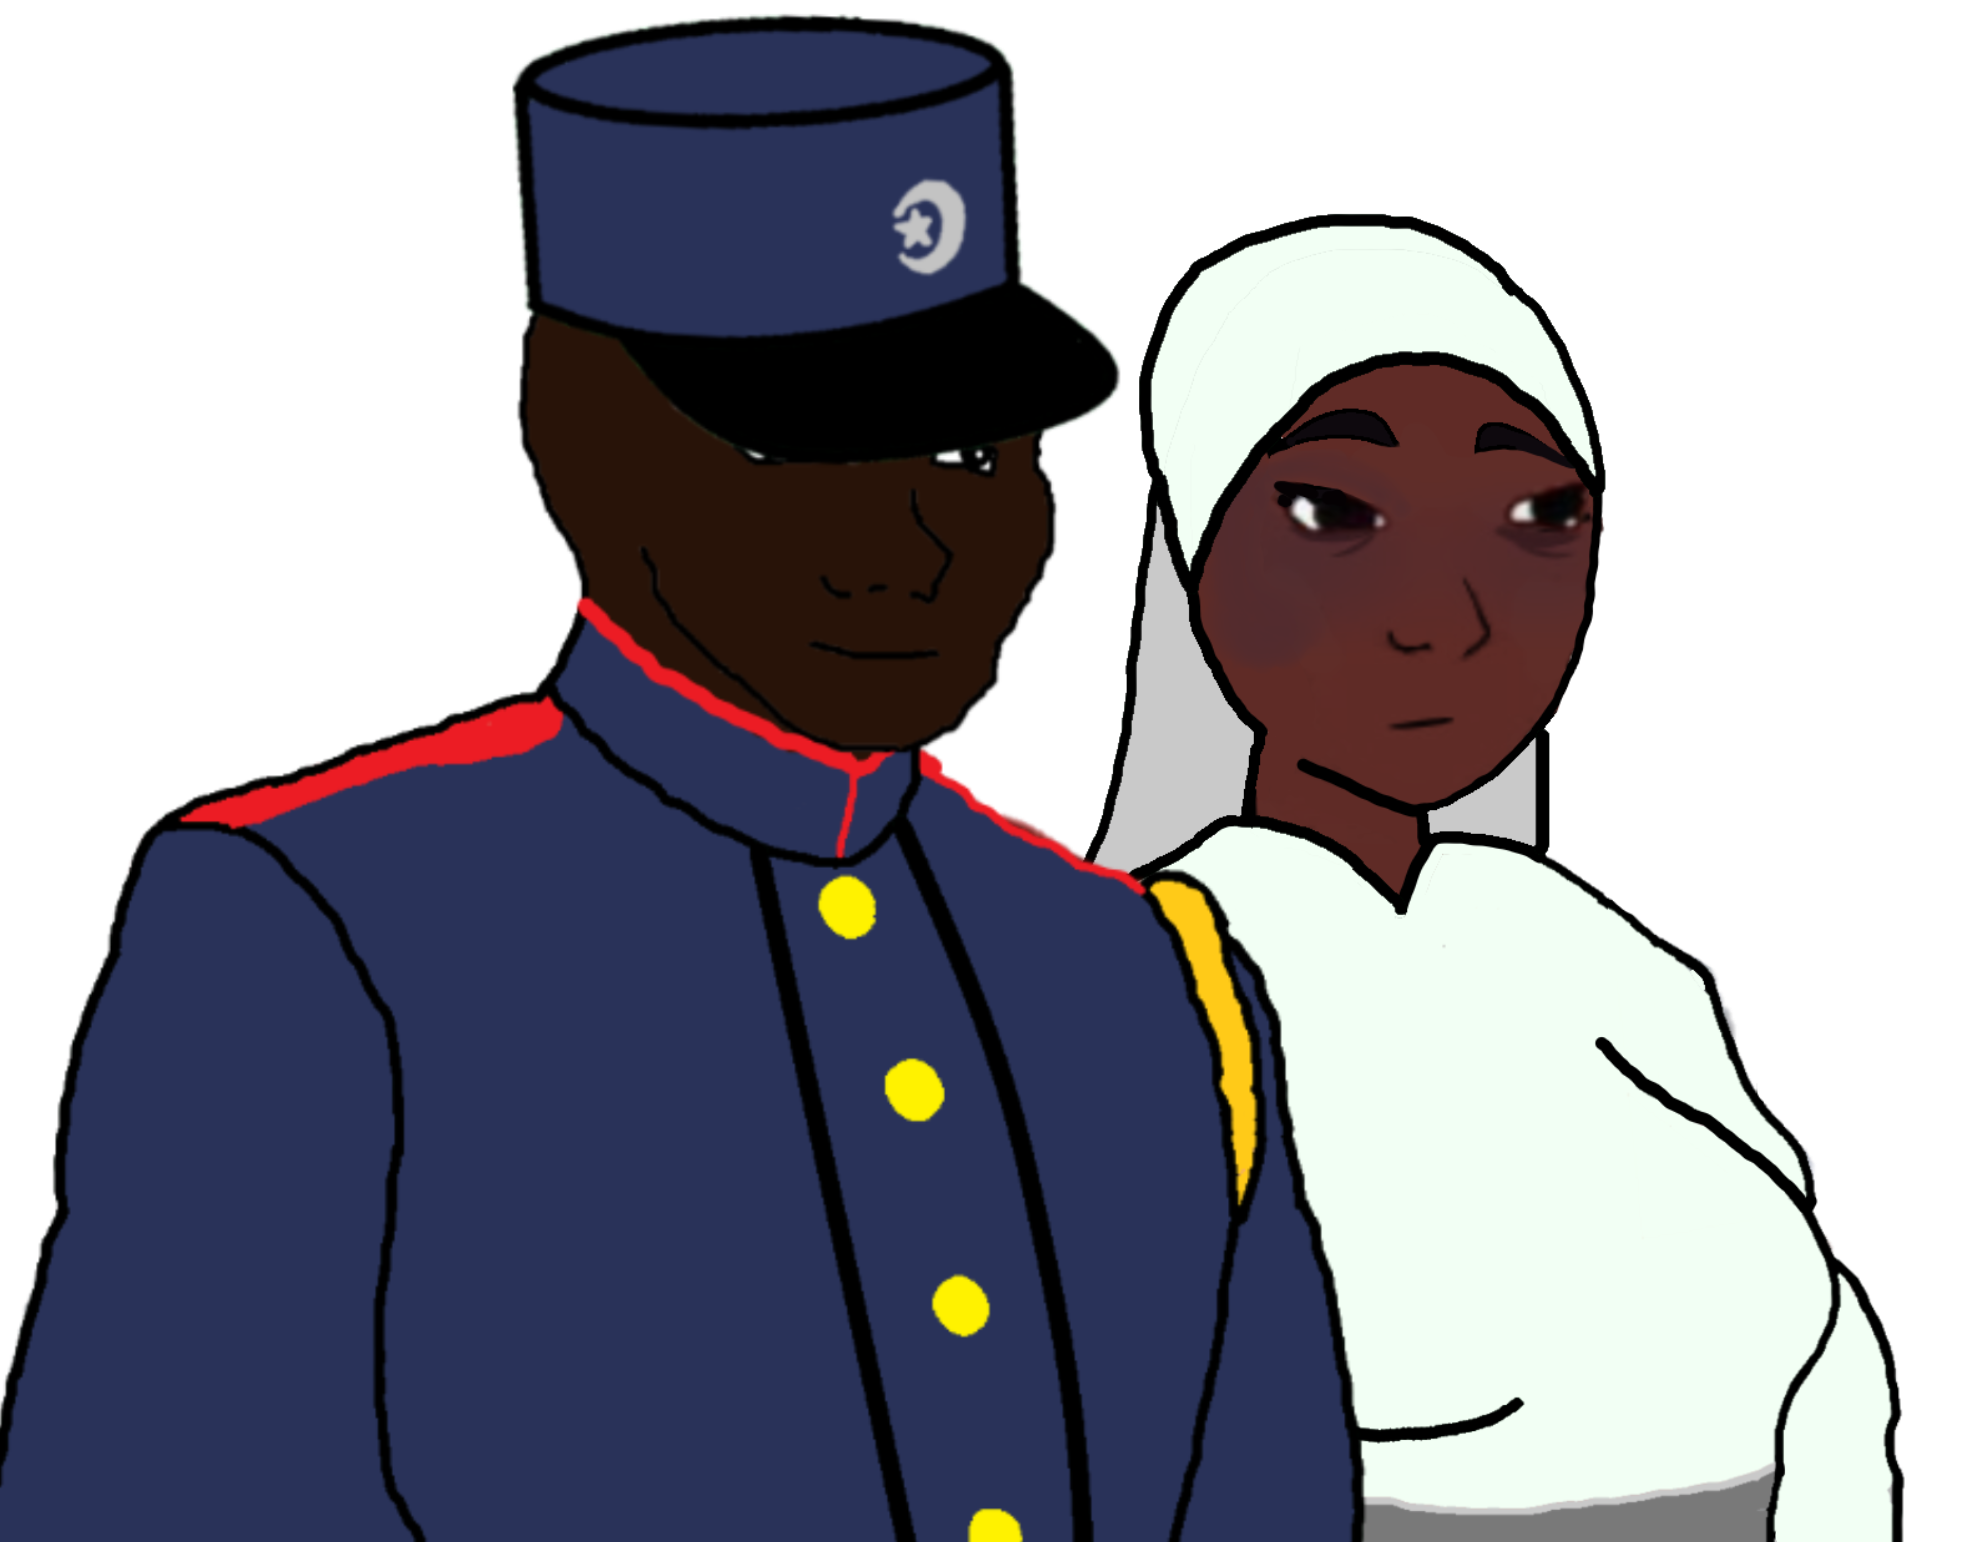
Label: 5_Blackjak